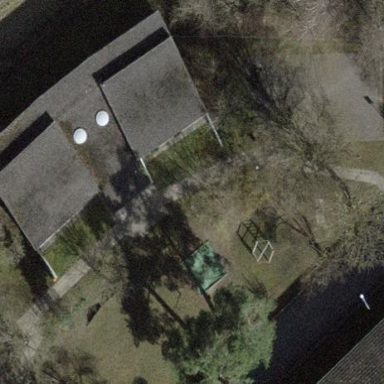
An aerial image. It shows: Kindergarten surrounded by fence.